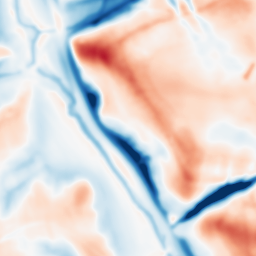
Category: multiscale
Decomposition family: dog_multiscale
Decomposition parameters: sigma_ratio: 1.4
n_scales: 6
base_sigma: 2
Upsampling method: quintic
Upsampling parameters: scale: 8
Upsampling scale: 8